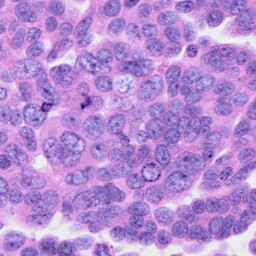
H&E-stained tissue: Ovarian